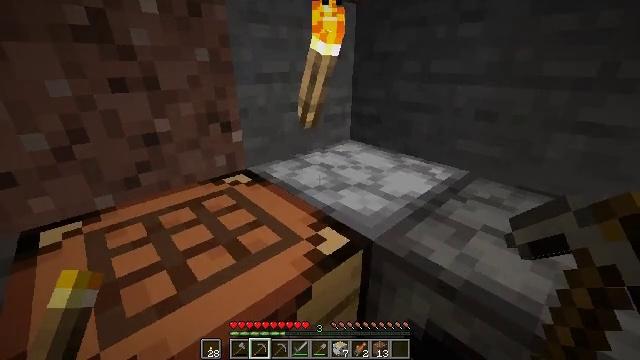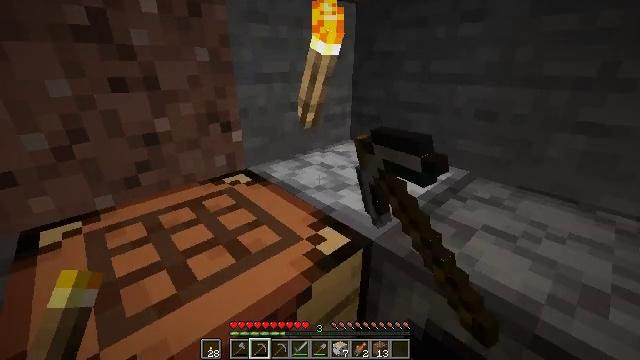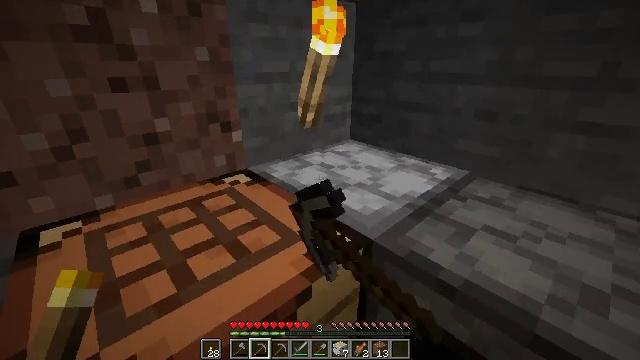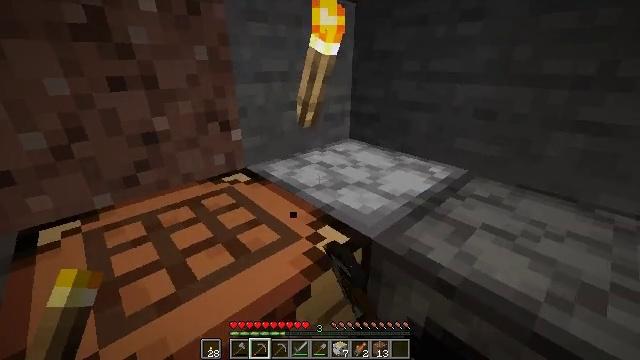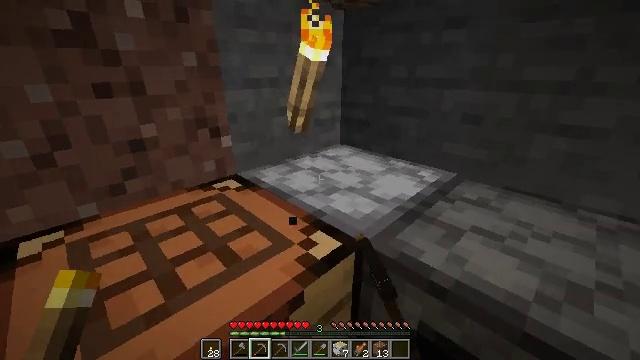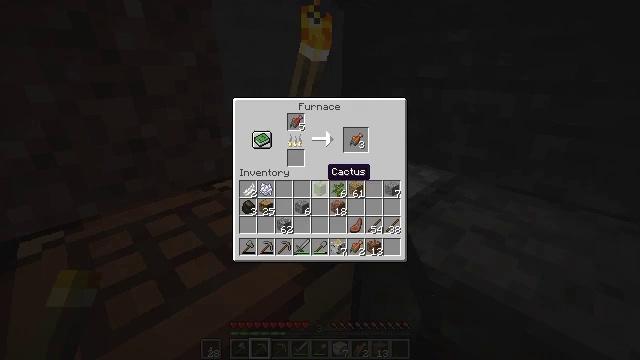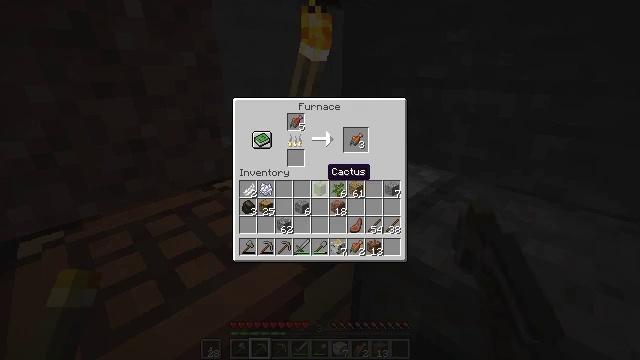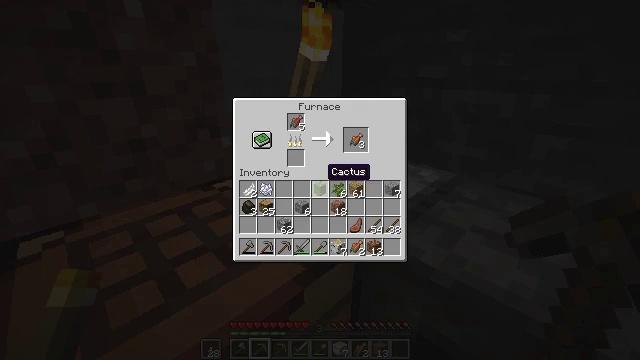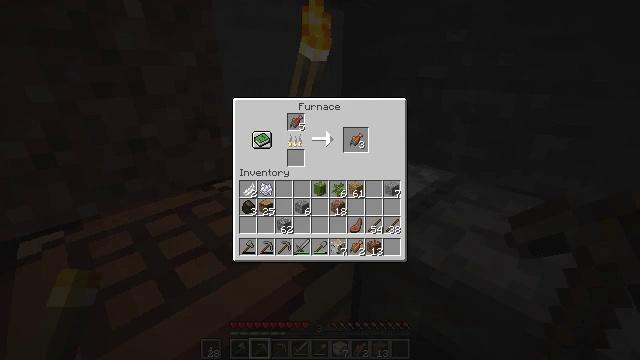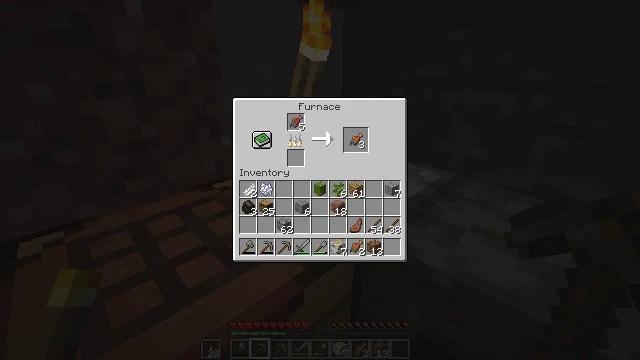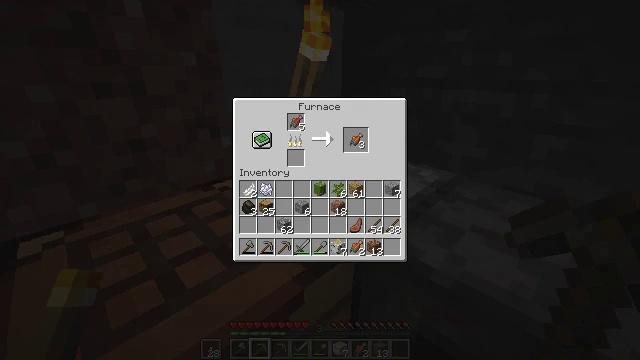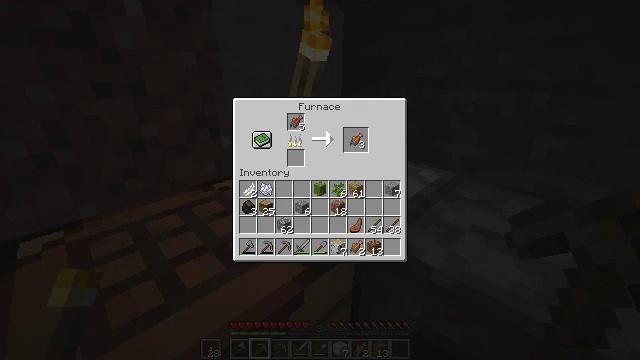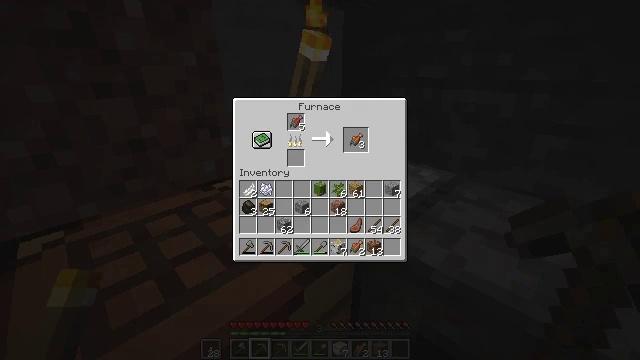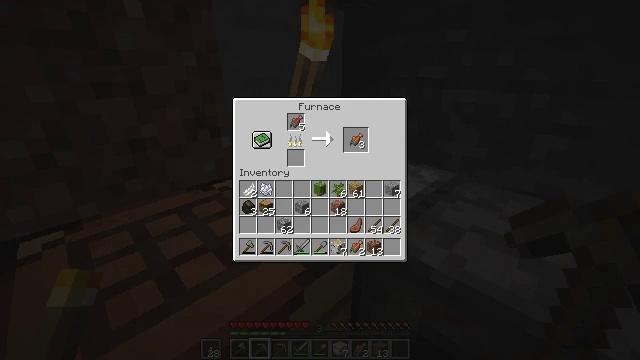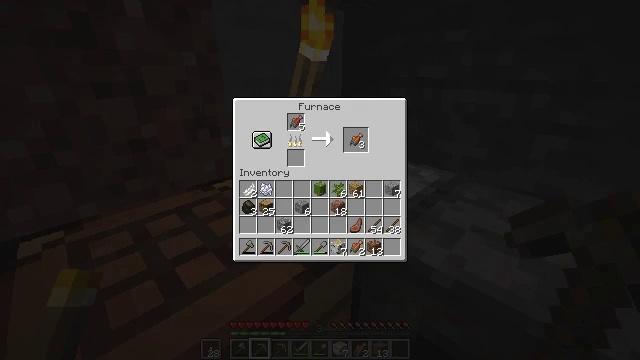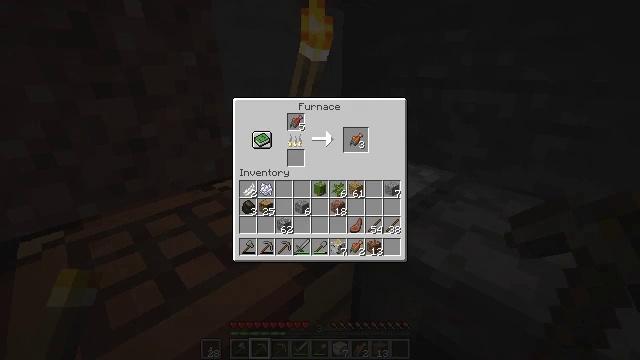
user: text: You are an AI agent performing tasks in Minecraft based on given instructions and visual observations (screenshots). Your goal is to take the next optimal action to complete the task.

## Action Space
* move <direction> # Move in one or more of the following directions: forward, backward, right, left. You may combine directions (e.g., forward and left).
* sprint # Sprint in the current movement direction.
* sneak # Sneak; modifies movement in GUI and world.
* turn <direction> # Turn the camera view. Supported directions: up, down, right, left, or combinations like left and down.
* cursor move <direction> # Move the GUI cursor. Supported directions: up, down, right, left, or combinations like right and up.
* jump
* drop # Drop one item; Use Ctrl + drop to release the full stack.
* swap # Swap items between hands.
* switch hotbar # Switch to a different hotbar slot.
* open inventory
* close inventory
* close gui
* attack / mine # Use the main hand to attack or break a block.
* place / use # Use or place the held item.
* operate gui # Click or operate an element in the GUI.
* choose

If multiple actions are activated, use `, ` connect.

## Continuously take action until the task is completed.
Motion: motion action
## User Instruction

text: Craft a cooked salmon using a furnace.
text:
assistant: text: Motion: use / place
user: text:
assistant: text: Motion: use / place
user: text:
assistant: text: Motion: no_op
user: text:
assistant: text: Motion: turn right and up
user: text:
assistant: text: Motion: no_op
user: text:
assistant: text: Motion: no_op
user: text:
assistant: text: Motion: no_op
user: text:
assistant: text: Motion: cursor move right
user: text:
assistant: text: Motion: no_op
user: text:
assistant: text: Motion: cursor move up
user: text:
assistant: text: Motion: cursor move up
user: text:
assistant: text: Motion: cursor move up
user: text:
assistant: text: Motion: no_op
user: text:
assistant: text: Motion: no_op
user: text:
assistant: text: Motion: no_op
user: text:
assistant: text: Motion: no_op
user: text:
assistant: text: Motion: sneak
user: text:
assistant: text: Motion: sneak
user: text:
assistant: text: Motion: sneak
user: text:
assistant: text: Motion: sneak
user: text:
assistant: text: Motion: sneak
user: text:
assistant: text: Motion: sneak, operate gui
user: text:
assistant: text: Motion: sneak
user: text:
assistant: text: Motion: no_op
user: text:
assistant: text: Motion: no_op
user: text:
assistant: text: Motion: no_op
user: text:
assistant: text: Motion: close inventory